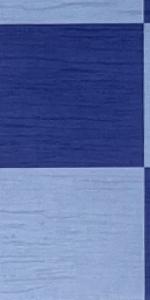
Label: Empty